Question: I'm writing a game. Now there is rendering of the water. I have a polygon:

All the scene is rendered into a single texture and when the water's queue comes I want to pass a complex polygon into the shader. For example, at screen the polygon is red water surface and blue borders. How to pass into shader only the area inside of that polygon? For example, I want to fill everything inside polygon into red color.
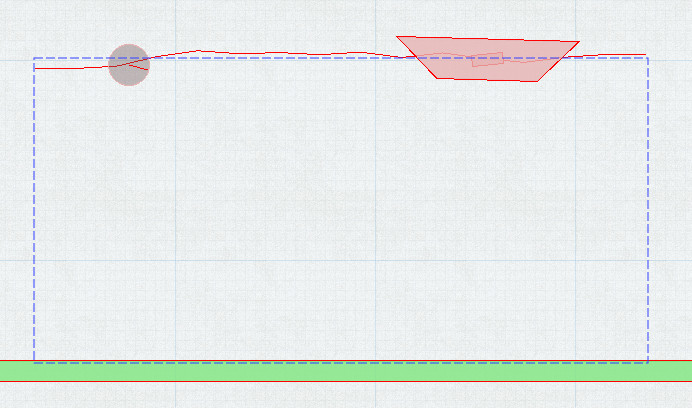
Answer: Depending on what you're doing with it, it might be better to render the polygon into a texture by itself and have your shader sample that. If the polygon's going to be a predictable size, you could use a texture with roughly those dimensions and pass that frame's position in your scene into the shader too.